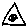
Label: triangle